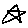
Label: star